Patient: sex M, age 67
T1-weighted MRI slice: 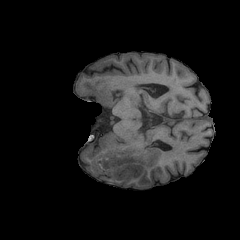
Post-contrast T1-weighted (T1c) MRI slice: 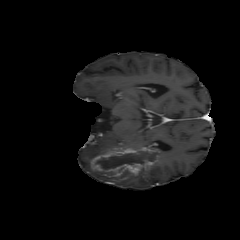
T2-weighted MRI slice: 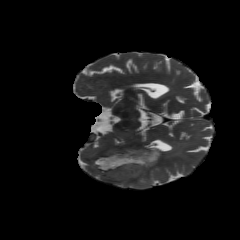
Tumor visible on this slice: yes
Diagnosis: Glioblastoma, IDH-wildtype
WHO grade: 4